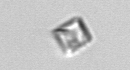
Label: Bacillariophyceae_morphotype1